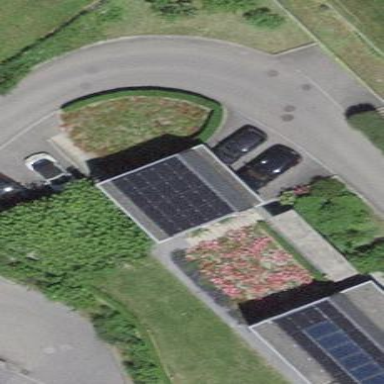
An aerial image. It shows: Garage building.